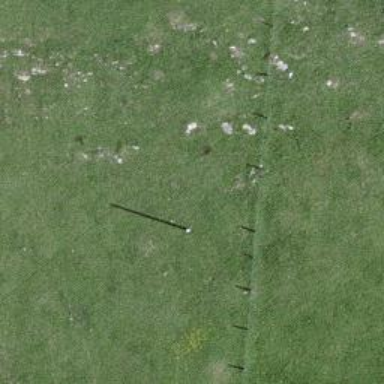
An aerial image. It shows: Utility pole in the area.